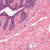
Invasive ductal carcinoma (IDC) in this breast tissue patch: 0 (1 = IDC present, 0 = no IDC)